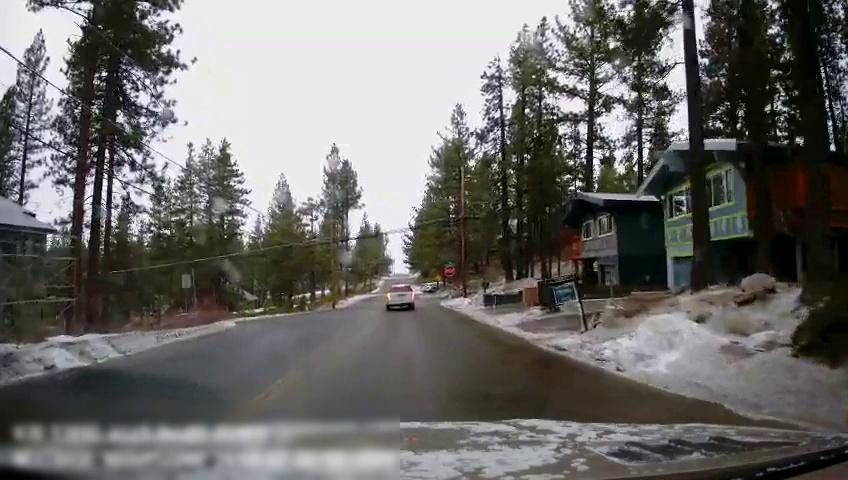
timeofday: Day
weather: Snowy
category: Drivable Space
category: Vehicles | Truck
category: Vehicles | SUV
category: Traffic | Signs